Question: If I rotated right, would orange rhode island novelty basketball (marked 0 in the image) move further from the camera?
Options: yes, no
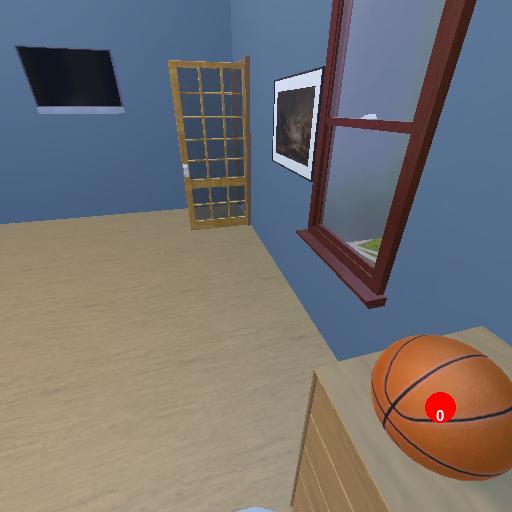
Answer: yes